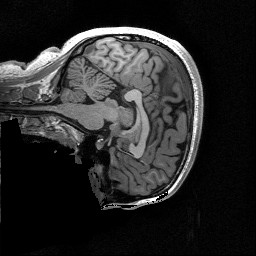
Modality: T1w
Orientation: sagittal